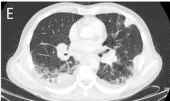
The chest CT of patient one. (E-H): chest CT showing the pneumonitis 74 days after afatinib therapy, the pneumonitis manifested subpleural reticular shadow, ground glass and consolidation, and beehives, distributed in both lower lobe of both lungs. CT: computed tomography.
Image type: radiology (ct)